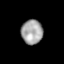
Tissue: lung
Cell type: Myeloid cells
Senescence score: 0.6383
Nuclear area (px): 514
Mean DAPI intensity: 163.2